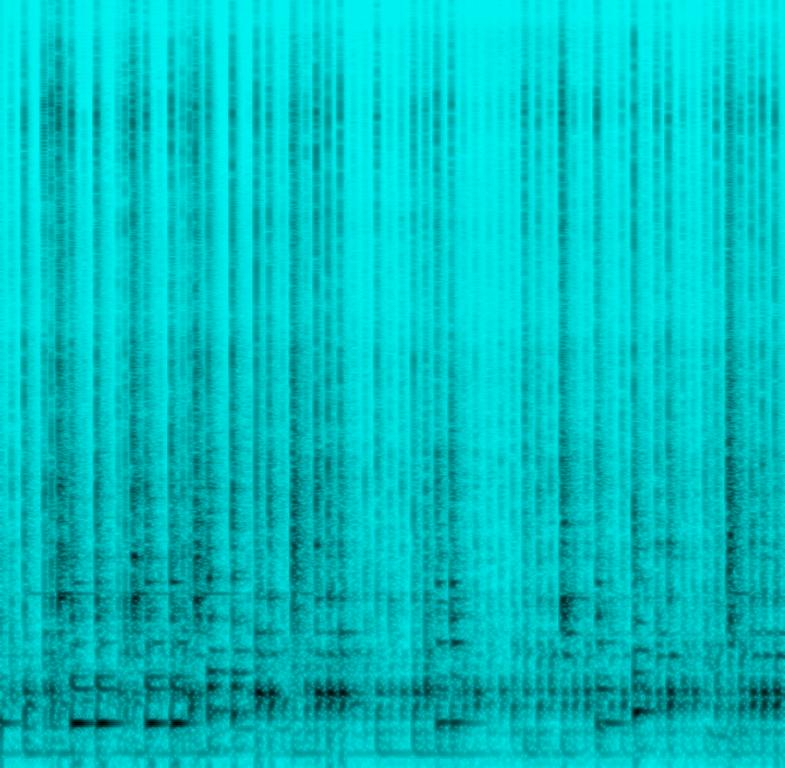
The low quality recording features a 6/8 conga percussion rhythm. The recording is noisy and in mono.